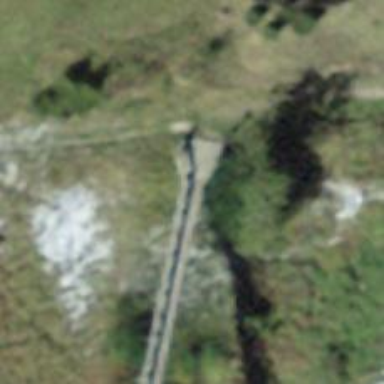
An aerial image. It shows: Footway road that includes simple-suspension bridge.